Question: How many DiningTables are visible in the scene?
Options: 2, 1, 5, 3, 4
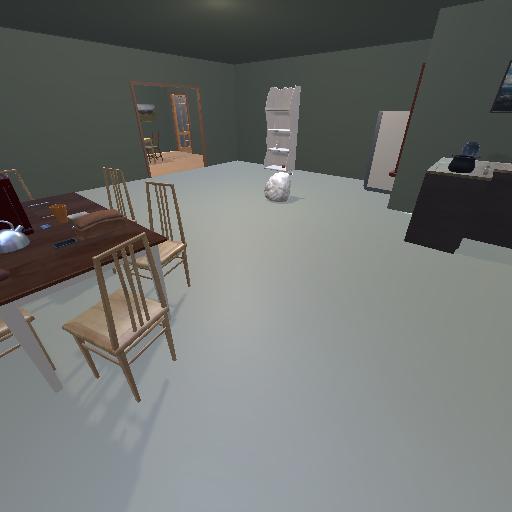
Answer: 2